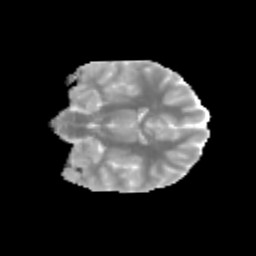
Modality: MD
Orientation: coronal
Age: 12
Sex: female
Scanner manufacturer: siemens
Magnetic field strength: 3 T
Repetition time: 3.8 s
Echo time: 0.07 s